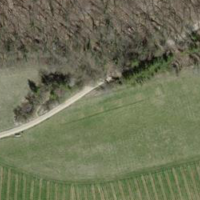
EUNIS habitat code: 55
Species observed at this site:
Tettigonia viridissima
Podarcis muralis
Lacerta agilis
Primula veris
Cornus sanguinea
Anguis fragilis